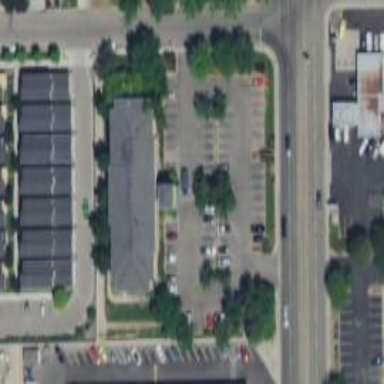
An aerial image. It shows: Commercial area.